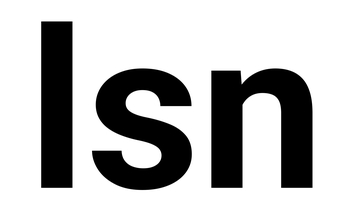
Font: Roboto_Bold